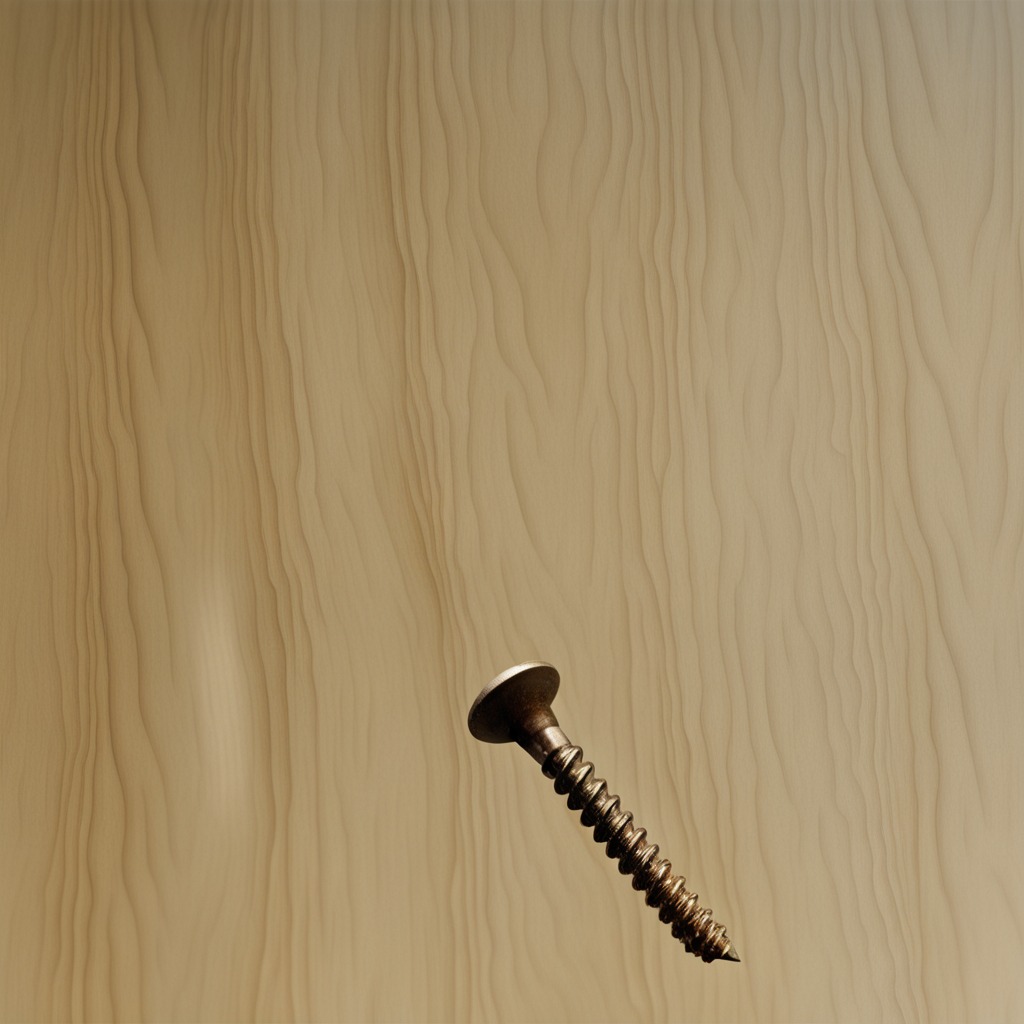
A metal screw lies on a plywood surface in a paint workshop lit by afternoon window light.